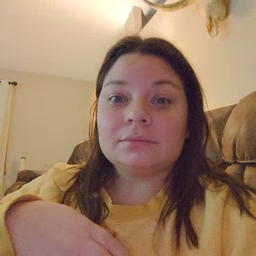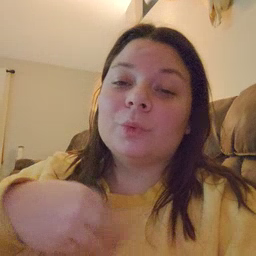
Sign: white